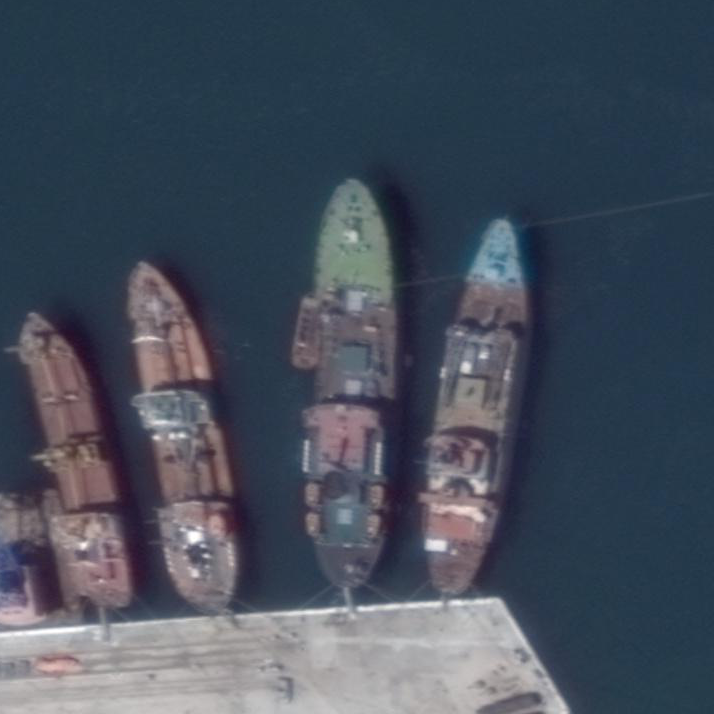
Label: civil